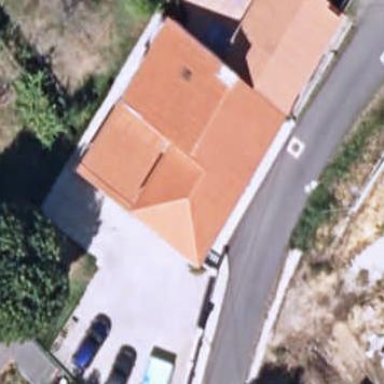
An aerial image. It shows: Simple and straightforward house.